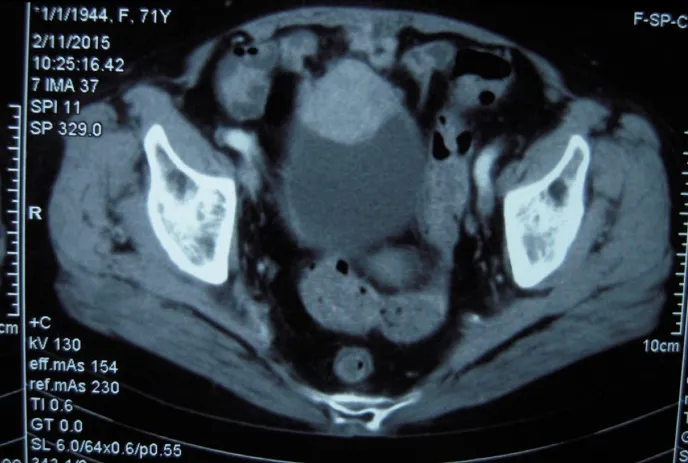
Abdominal computed tomography showed an irregular mass on the anterior wall of the bladder, which involved all layers of the bladder.
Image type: radiology (ct)